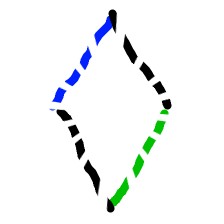
Shape: rhombus